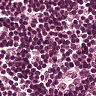
Metastatic tissue present: no